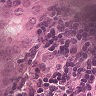
Metastatic tissue present: yes